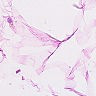
Metastatic tissue present: no